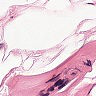
Metastatic tissue present: no